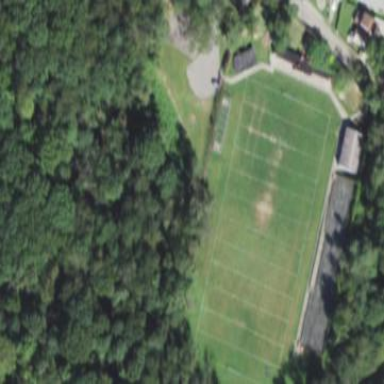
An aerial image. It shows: American football pitch.